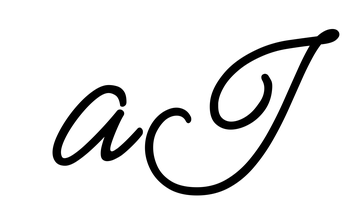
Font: MeowScript-Regular